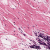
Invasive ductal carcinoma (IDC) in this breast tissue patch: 0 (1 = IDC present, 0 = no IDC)